Question: I have used the following query:
'''
select tblclass.classname,tblattendance.id
from tblclass,tblattendance
where tblclass.classcode=tblattendance.classcode
and tblattendance.attdate='2013-07-01'
'''
Output of this query is as follows:

Now what I want is rather than the above result I want count of different classes like IB-2,IC-5.
Please tell me what modifications do I need to made in my query to get the desired result
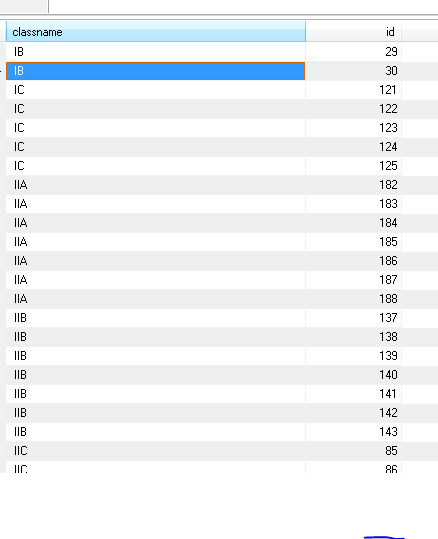
Answer: Use the <URL>
'''
select tblclass.classname, Count(tblattendance.id) as counter
from tblclass,tblattendance
where tblclass.classcode=tblattendance.classcode and tblattendance.attdate='2013-07-01'
group by tblclass.classname
'''